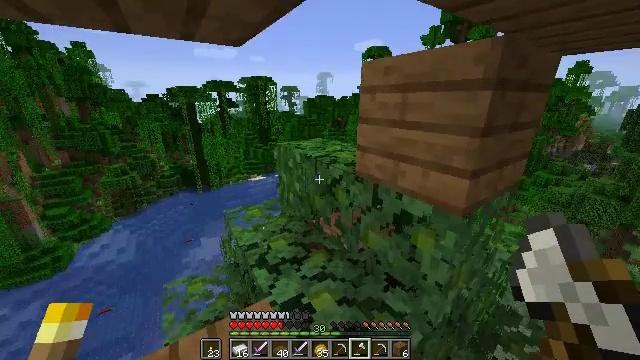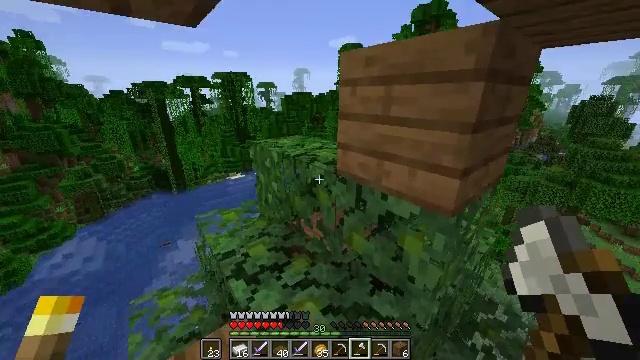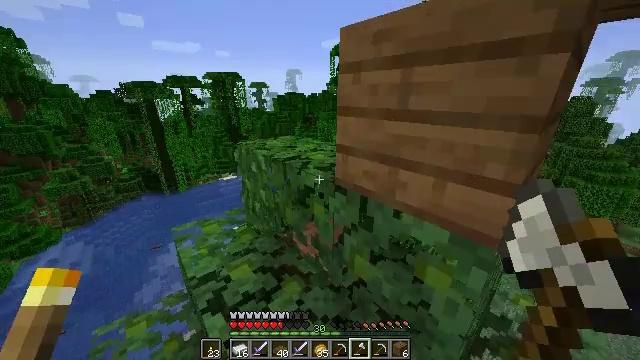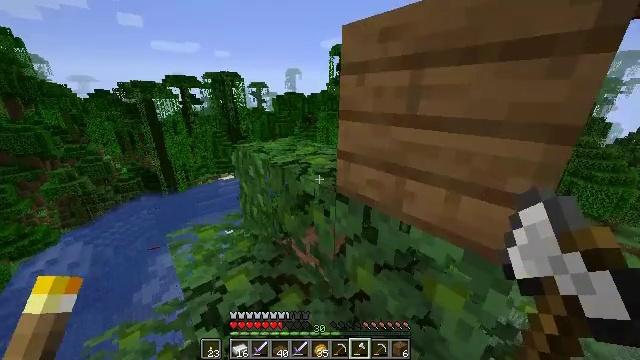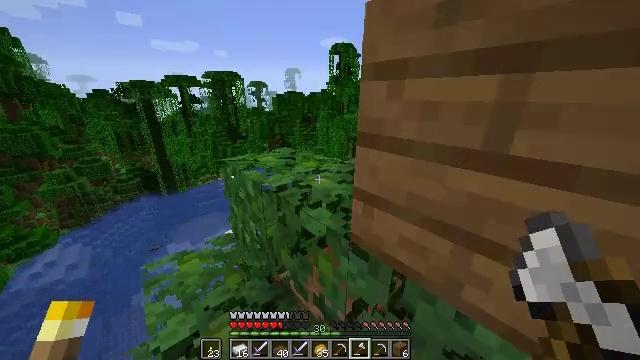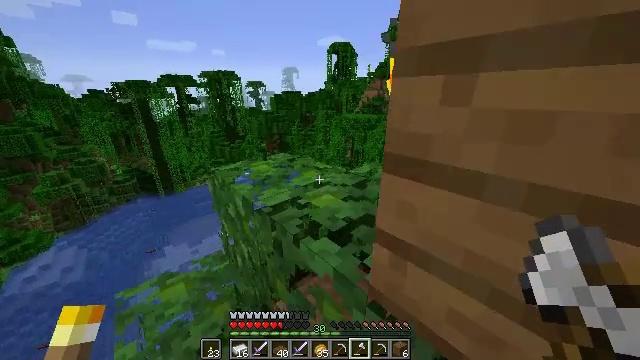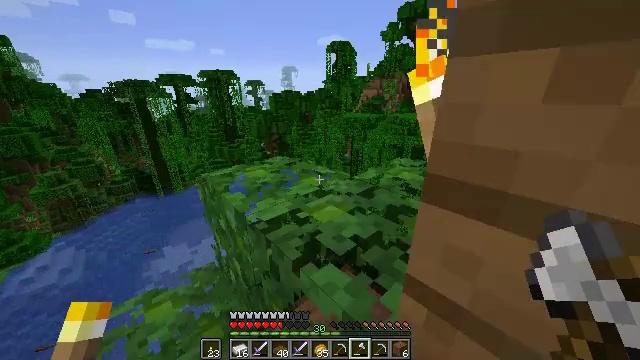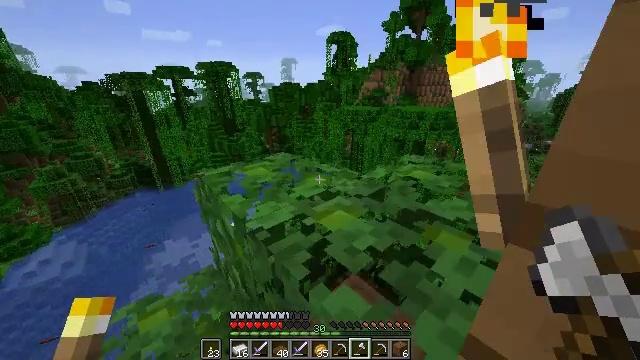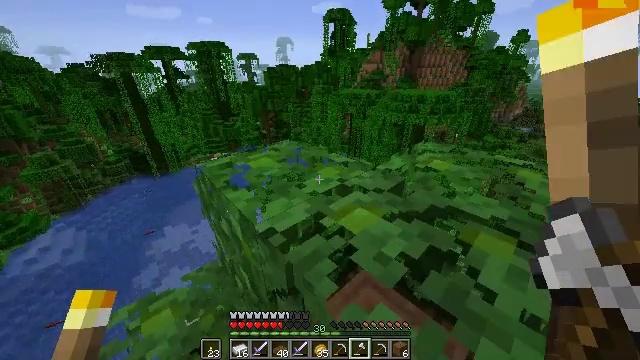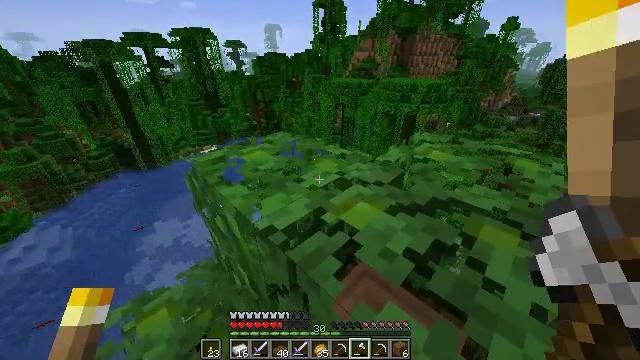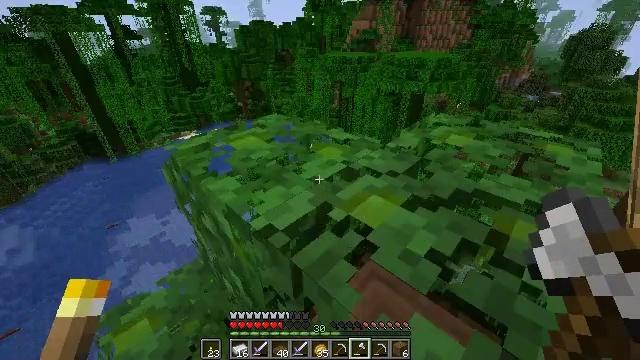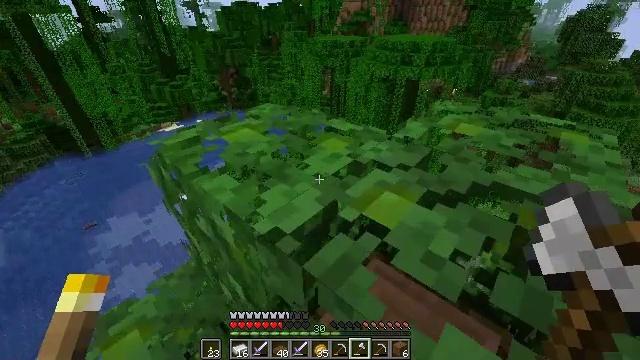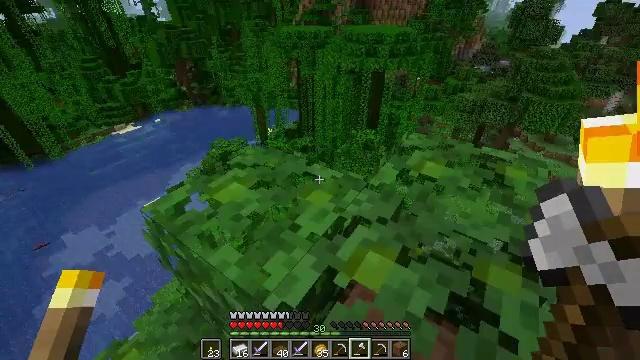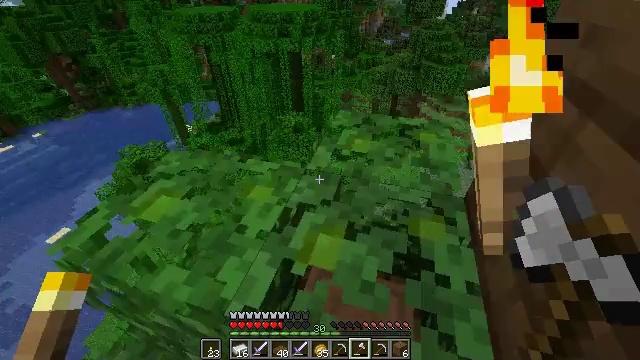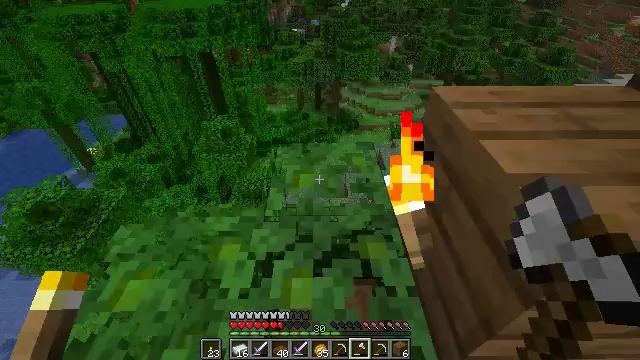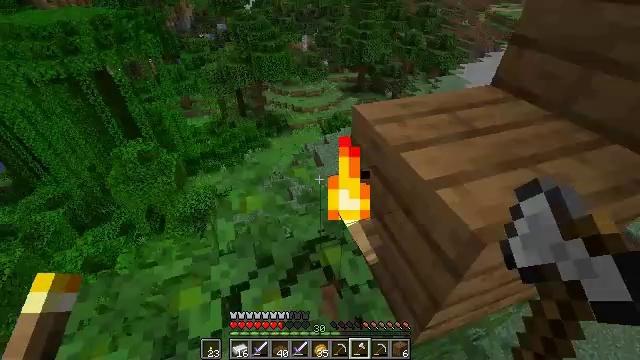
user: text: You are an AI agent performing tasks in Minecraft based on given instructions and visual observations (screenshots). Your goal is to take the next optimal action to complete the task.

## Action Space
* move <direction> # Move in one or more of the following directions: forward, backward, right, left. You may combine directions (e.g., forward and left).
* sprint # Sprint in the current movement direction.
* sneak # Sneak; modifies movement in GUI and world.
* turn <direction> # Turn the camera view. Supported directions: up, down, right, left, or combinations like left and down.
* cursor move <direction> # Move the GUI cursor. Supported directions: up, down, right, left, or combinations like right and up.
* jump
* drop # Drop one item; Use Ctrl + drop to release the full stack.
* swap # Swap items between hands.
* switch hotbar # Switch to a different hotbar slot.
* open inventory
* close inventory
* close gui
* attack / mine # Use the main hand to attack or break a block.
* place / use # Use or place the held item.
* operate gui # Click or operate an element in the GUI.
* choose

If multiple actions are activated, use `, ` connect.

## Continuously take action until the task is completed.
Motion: motion action
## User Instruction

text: Left click to collect the wall torch.
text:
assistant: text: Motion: move forward, sprint, turn right and down
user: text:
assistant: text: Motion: move forward, sprint, turn right
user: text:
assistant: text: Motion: move forward
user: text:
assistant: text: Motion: move forward
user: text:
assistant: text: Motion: move forward
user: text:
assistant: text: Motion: move forward
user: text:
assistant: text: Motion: move forward, turn down
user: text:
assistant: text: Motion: turn down
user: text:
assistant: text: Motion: turn right and down
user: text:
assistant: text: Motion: turn right and down
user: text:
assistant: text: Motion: move forward, turn right and down
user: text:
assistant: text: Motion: move forward, turn right and down, jump
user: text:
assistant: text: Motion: move forward, turn right and down, jump
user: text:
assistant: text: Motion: move forward, turn right and down, jump
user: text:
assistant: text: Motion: move forward, turn right, jump
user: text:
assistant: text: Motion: move forward, turn right and up, jump
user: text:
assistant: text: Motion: move forward, turn right and up, jump
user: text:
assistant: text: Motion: move forward, turn right and up, jump
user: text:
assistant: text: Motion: move forward, turn right and up
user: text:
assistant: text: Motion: turn left and up
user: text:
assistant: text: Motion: no_op
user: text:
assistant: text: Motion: no_op
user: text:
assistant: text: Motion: no_op
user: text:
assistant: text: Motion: move forward
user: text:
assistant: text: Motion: move forward
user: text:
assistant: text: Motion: move forward, turn right, jump
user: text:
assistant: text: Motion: move forward, turn right, jump
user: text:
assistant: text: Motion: move forward, turn right, jump
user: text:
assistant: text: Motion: move forward, turn right, jump
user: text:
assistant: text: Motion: move forward, jump